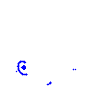
Particle: proton